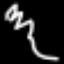
Label: squiggle